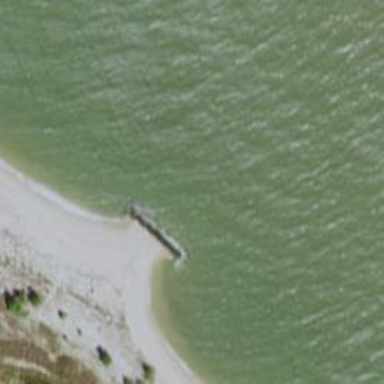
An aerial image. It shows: Breakwater structure.